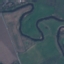
Label: River